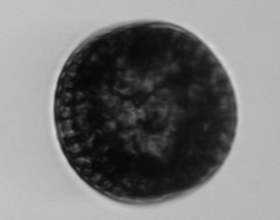
Label: Coscinodiscus